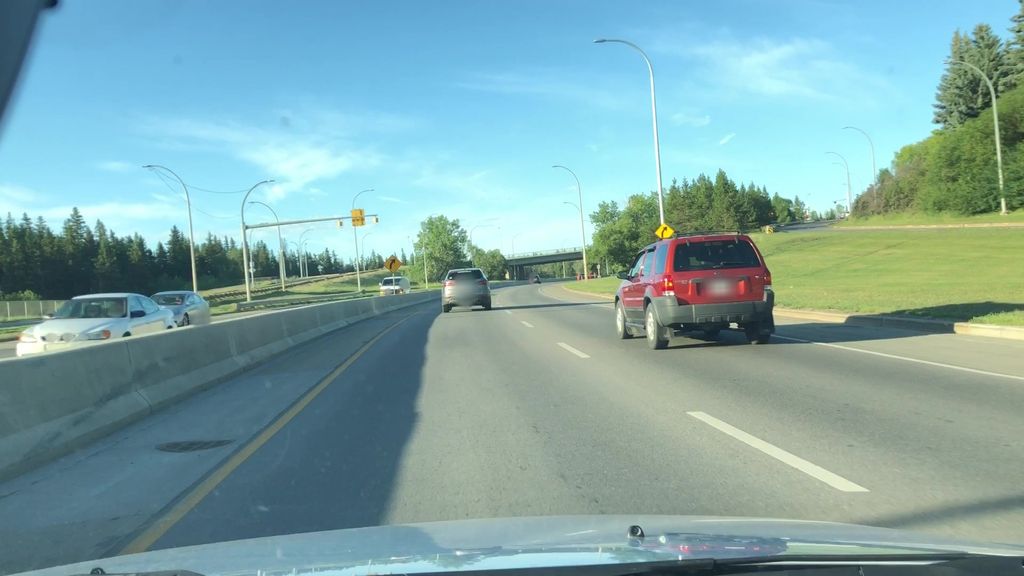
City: edmonton